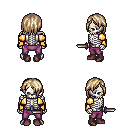
a pixel art fantasy rpg character, male body template, skeleton, gold arm armor, magenta pants, white blonde bangs hairstyle, maroon shoes, dagger, four views (front, back, left, right), 2x2 character sprite sheet, small pixel art, hard edges, no anti-aliasing